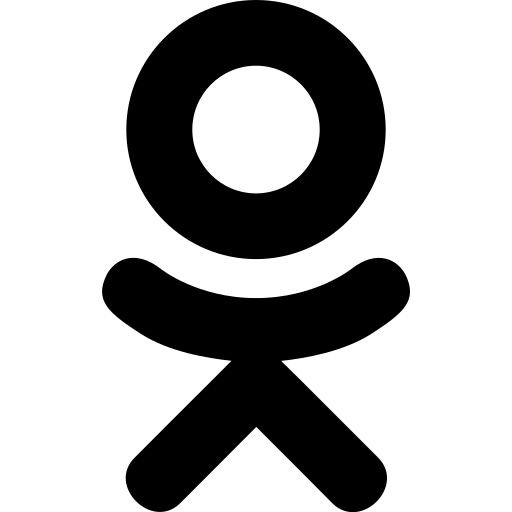
Tags: icon, FontAwesome, fa-icon, brand, odnoklassniki